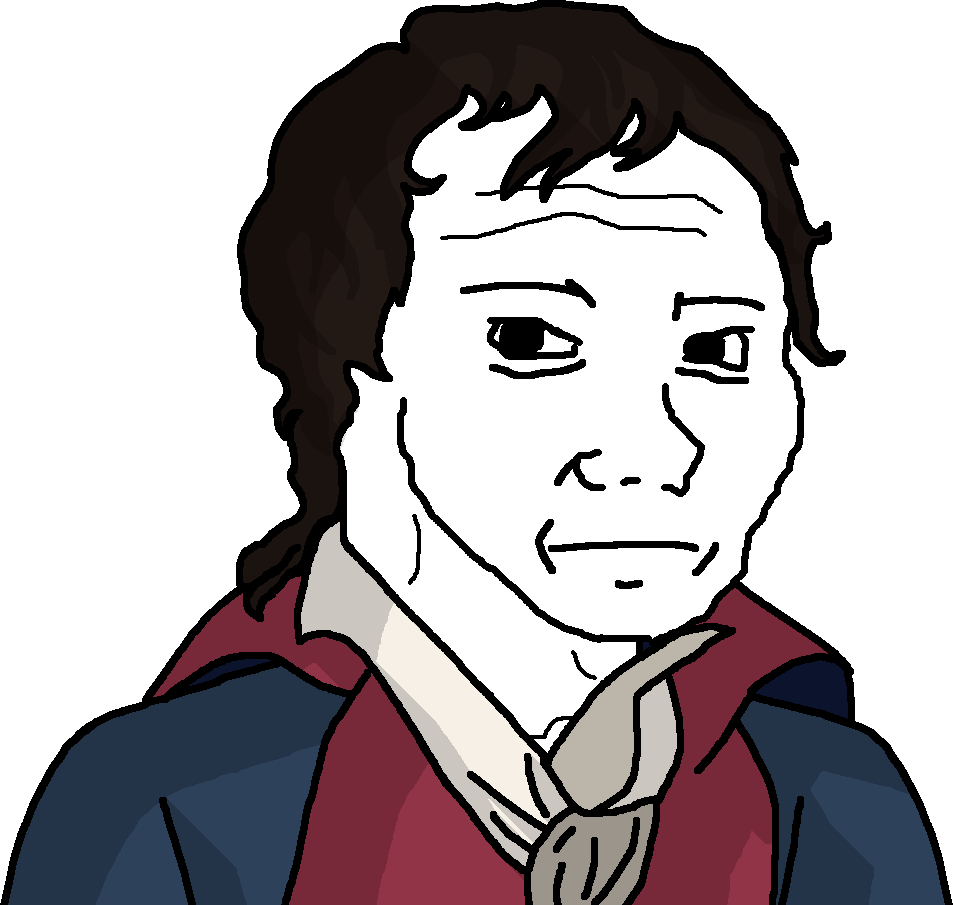
Label: 5_Tired_Wojak